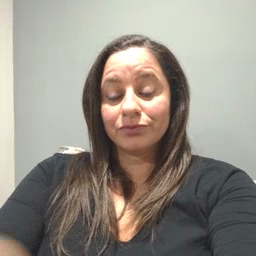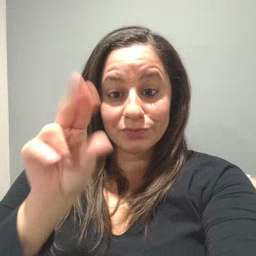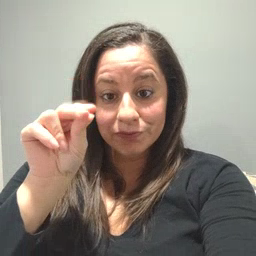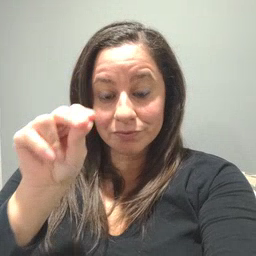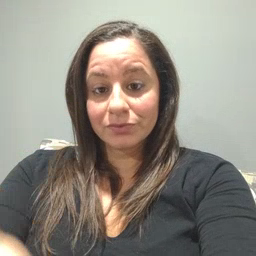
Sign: no